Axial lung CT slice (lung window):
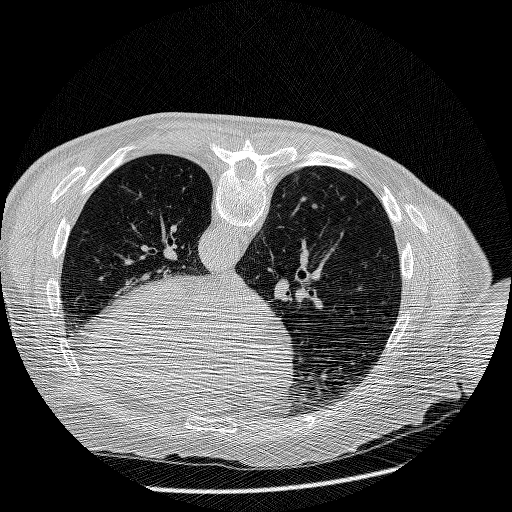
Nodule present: yes
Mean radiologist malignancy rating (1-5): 5